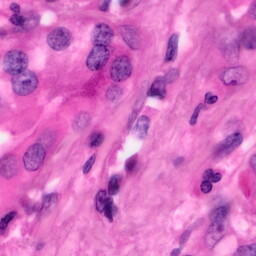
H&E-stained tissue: Pancreatic